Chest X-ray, PA view. Patient: 20 years old, sex F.
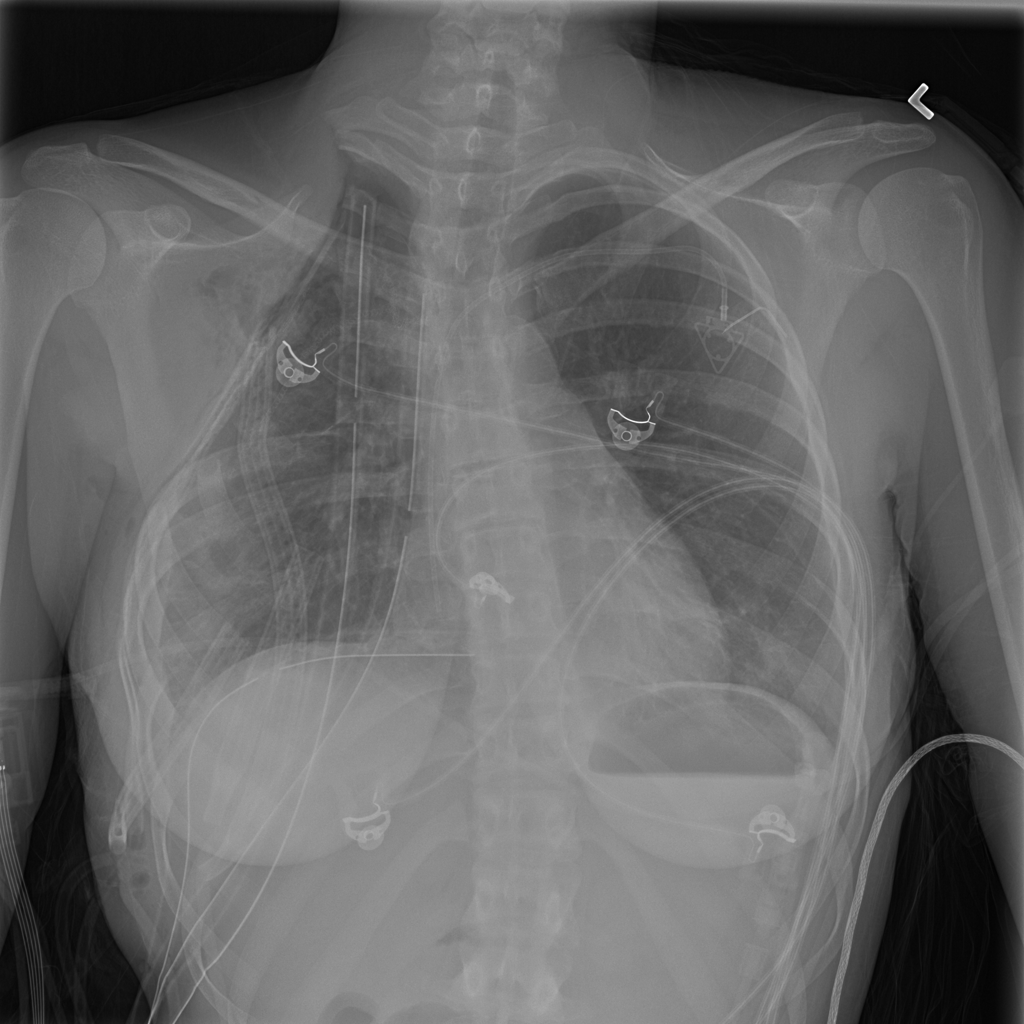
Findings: Emphysema, Pneumothorax